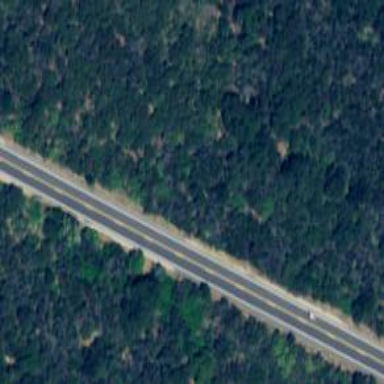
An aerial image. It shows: Primary road with asphalt surface.